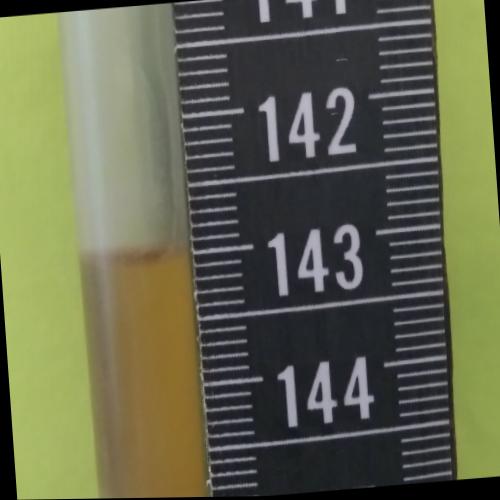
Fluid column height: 143.0 cm